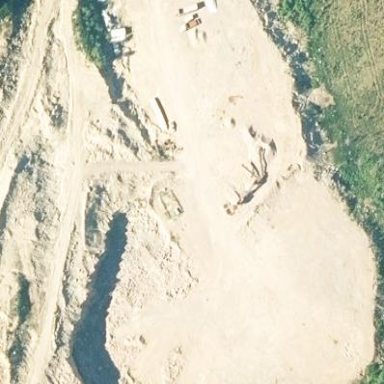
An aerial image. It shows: Quarry with gravel as the main resource.